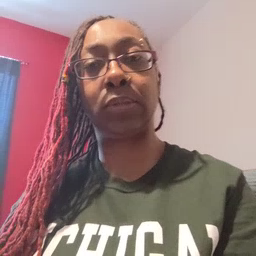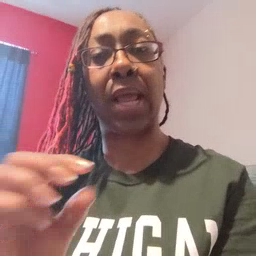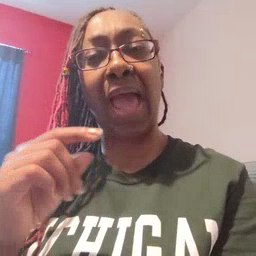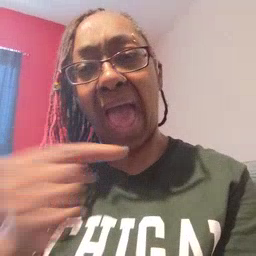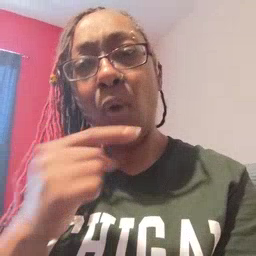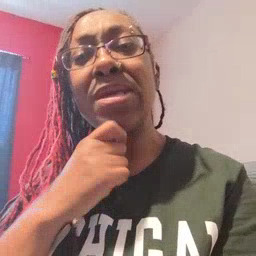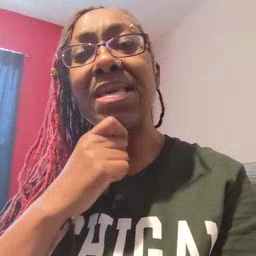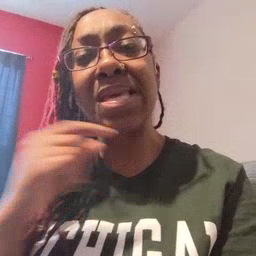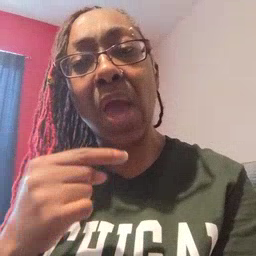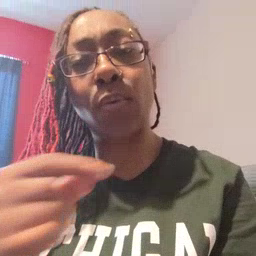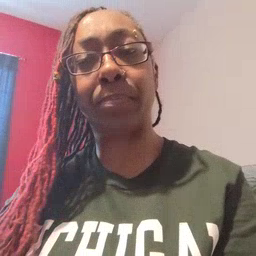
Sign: owie